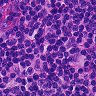
Metastatic tissue present: no